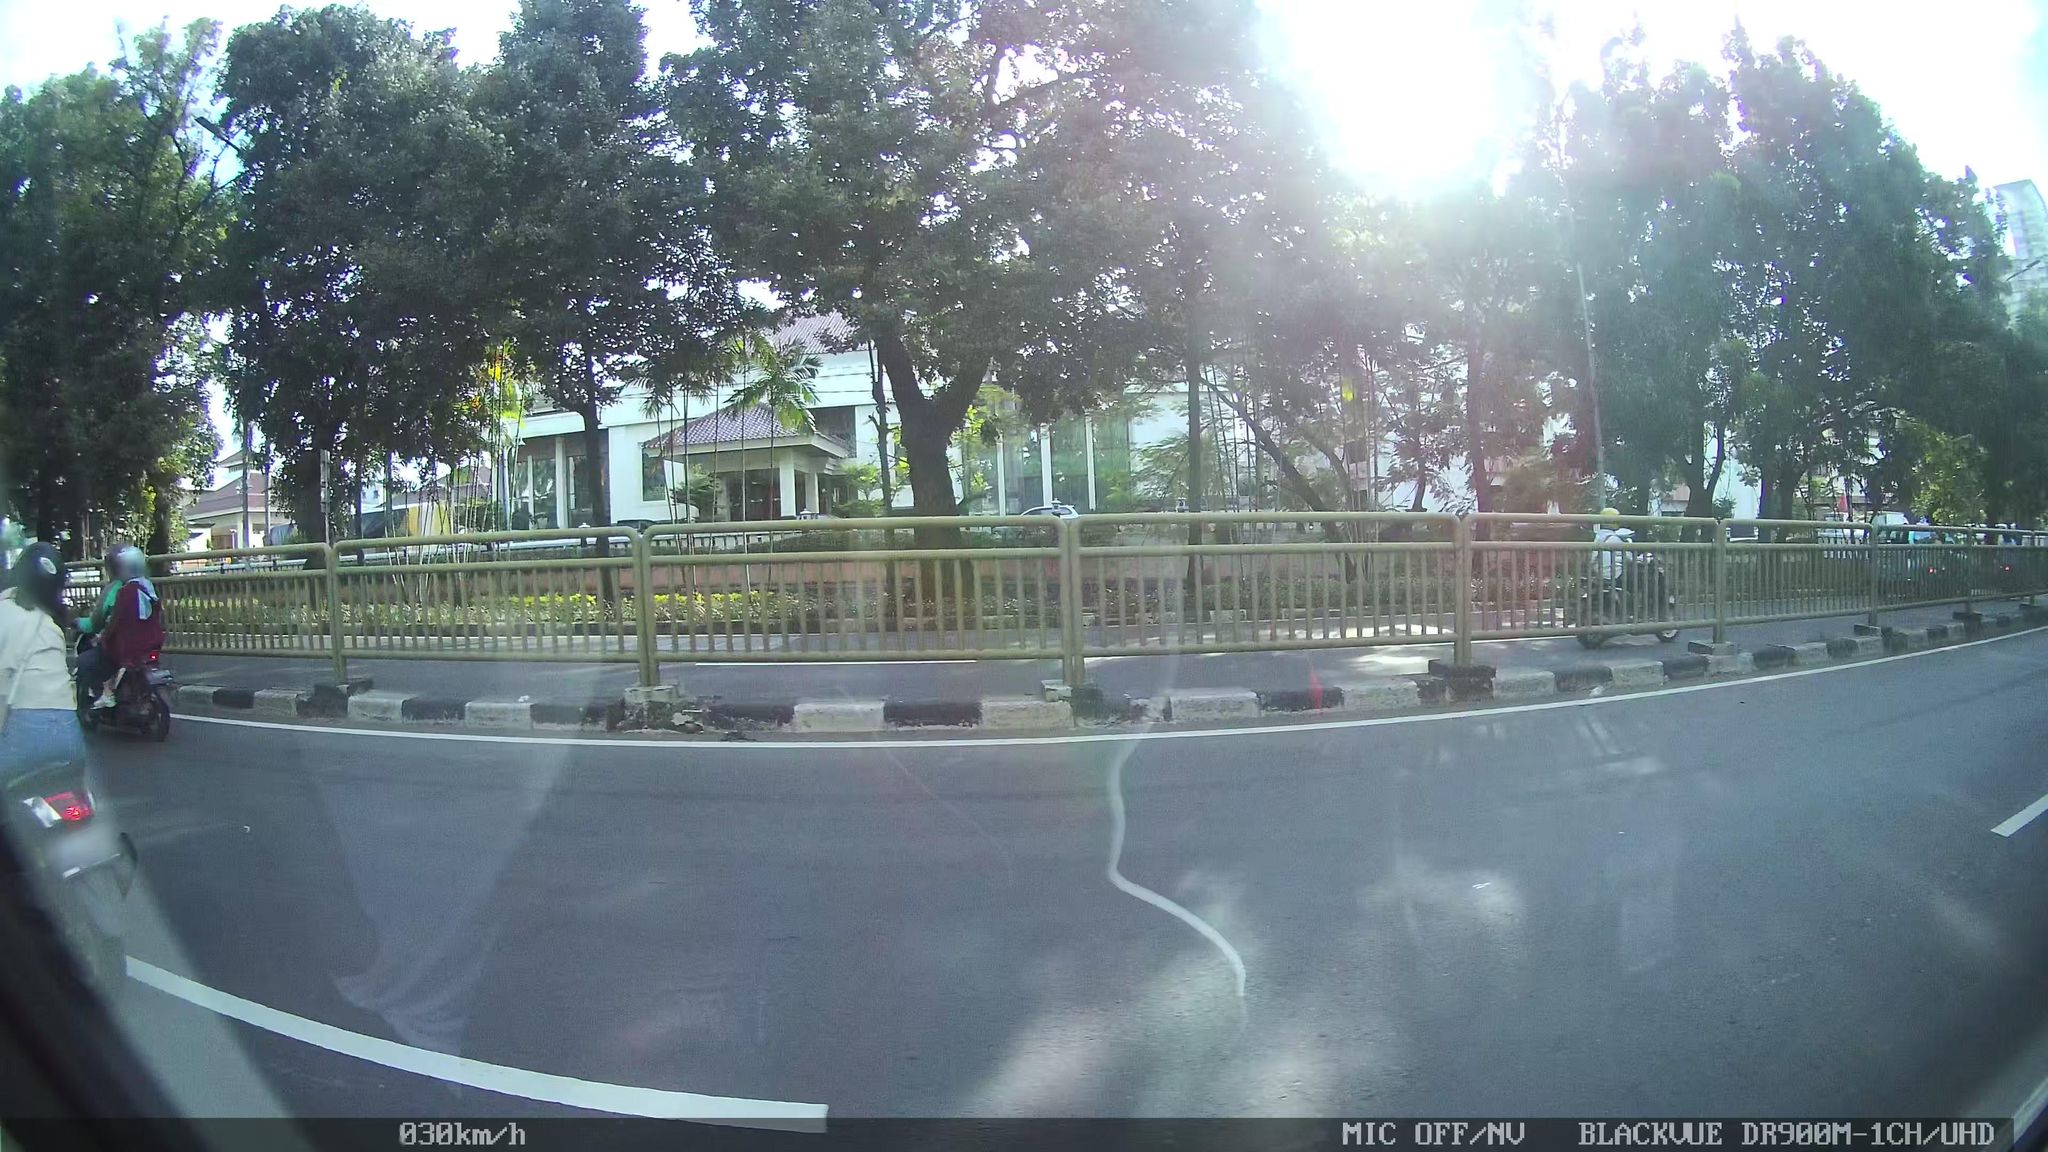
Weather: rainy
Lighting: day
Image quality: slightly poor
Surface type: driving surface
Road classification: primary
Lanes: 2
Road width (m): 5
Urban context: urban centre
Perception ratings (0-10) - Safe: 1.17, Lively: 5.46, Beautiful: 8.38, Boring: 1.8, Depressing: 7.93, Wealthy: 6.04